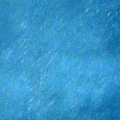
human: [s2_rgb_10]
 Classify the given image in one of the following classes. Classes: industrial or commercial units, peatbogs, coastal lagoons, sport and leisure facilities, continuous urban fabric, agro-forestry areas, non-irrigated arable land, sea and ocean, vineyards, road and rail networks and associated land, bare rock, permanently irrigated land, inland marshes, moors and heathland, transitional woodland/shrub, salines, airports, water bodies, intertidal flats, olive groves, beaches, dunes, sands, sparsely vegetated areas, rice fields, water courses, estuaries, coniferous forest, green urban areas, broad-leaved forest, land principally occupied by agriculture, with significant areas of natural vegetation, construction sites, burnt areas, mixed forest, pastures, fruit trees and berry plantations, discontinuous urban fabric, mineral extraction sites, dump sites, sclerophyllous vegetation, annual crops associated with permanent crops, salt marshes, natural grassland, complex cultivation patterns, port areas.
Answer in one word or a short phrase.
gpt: sea and ocean